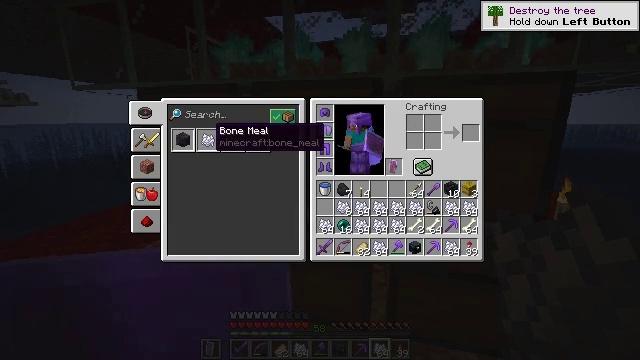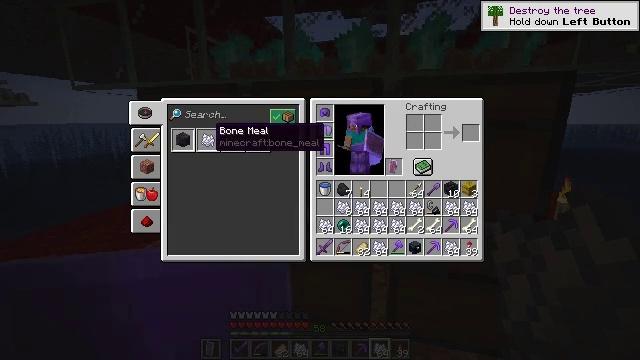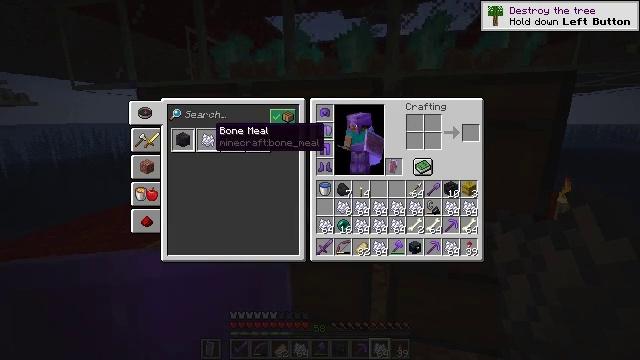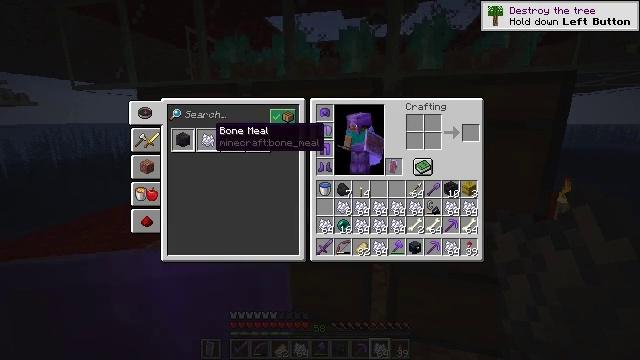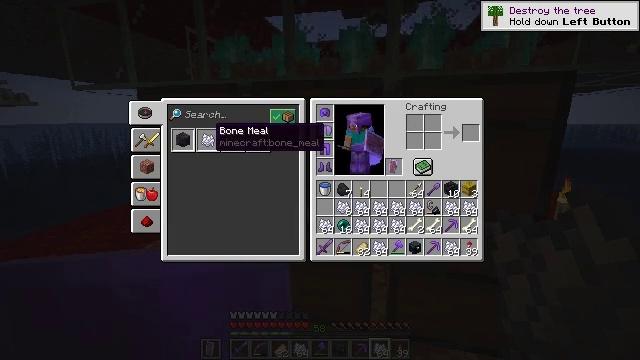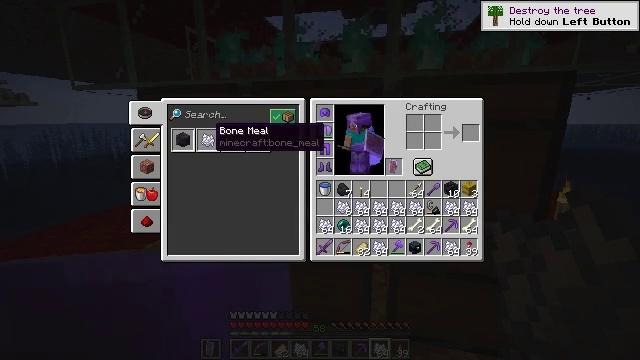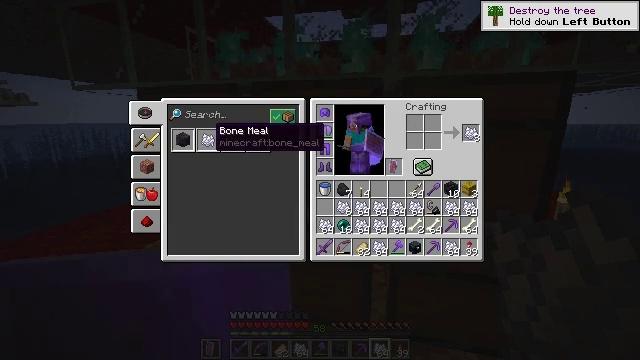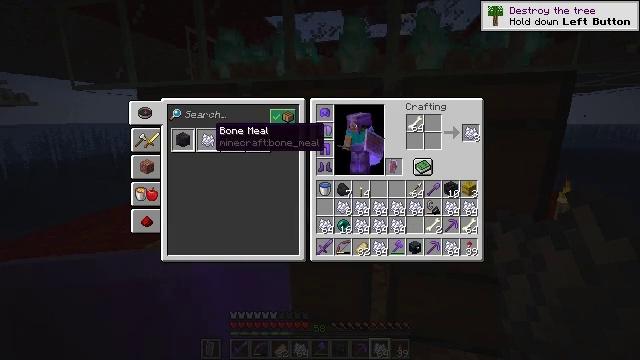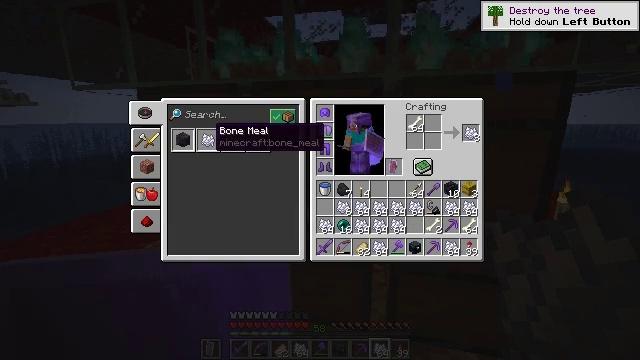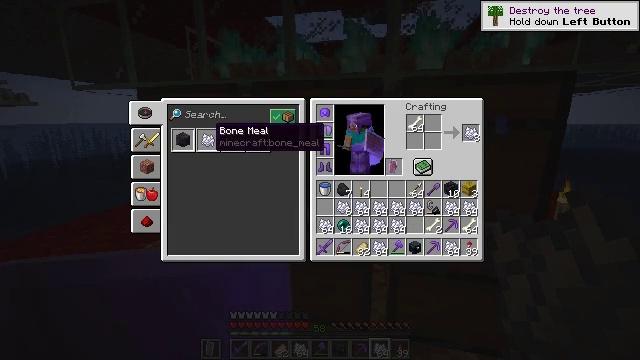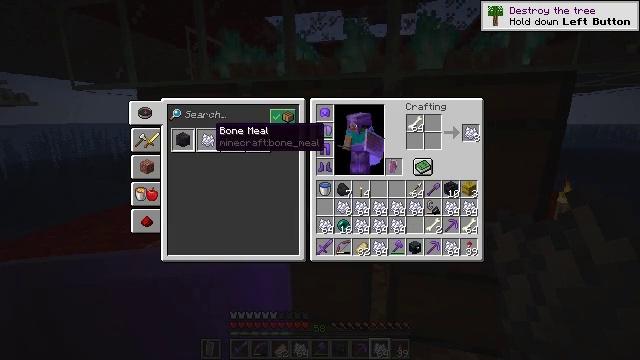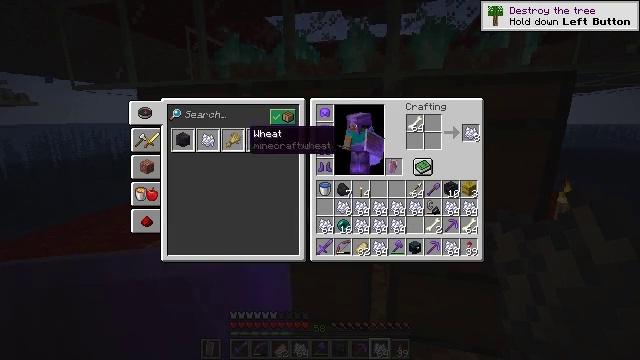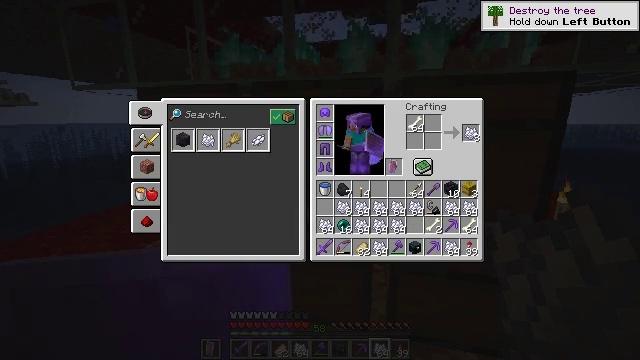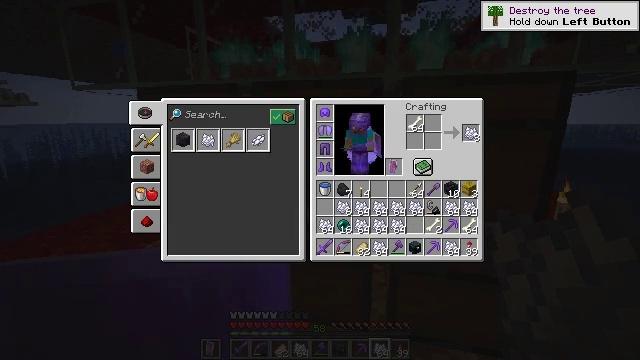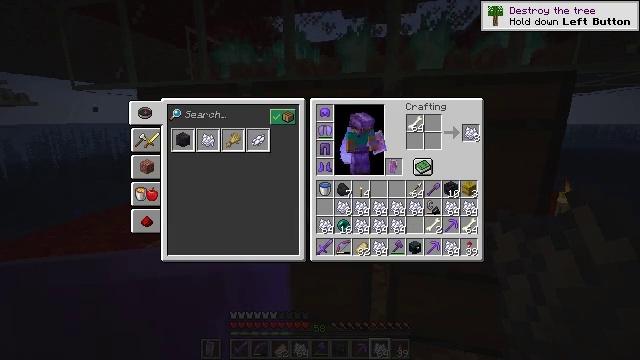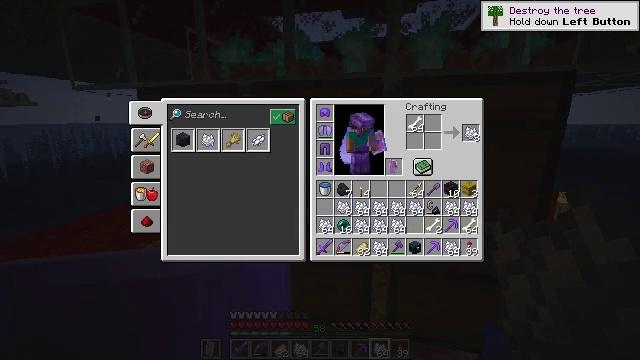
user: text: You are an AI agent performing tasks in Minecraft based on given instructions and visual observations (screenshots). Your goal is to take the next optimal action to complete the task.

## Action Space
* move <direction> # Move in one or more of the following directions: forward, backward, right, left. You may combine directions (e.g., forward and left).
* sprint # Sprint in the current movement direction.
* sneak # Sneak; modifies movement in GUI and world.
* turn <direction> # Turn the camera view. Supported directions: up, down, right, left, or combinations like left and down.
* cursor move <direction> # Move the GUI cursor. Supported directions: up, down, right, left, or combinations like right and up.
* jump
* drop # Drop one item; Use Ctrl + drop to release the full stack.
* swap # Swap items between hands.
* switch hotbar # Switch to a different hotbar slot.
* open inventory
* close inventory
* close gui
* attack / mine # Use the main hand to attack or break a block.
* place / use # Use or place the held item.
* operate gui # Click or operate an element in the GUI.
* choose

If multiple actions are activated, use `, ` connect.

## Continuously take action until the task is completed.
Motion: motion action
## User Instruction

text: Convert bones to bone meal in your inventory.
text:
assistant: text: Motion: sneak, attack / mine
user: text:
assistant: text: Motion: sneak, attack / mine
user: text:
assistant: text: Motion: sneak, attack / mine
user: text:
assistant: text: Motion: sneak, attack / mine
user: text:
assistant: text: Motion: sneak, attack / mine
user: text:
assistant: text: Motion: sneak, attack / mine
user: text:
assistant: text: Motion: sneak, attack / mine
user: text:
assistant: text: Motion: sneak, attack / mine
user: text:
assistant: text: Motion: sneak, attack / mine
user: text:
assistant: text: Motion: sneak, attack / mine
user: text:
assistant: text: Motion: sneak, turn right, attack / mine
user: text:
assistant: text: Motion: sneak, turn right and down
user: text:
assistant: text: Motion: sneak, turn right
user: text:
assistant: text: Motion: sneak, turn right
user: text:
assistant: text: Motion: sneak, turn right
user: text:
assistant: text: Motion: sneak
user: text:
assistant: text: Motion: sneak
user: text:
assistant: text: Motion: sneak
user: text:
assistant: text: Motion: sneak
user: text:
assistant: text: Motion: sneak
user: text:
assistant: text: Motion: sneak, turn right and up
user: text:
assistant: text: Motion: sneak, turn up
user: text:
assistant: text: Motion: sneak
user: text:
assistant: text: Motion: sneak
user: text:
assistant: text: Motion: sneak
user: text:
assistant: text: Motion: sneak
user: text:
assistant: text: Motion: sneak
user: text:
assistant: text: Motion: sneak
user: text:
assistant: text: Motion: sneak
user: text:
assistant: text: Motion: sneak, attack / mine